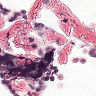
Metastatic tissue present: no